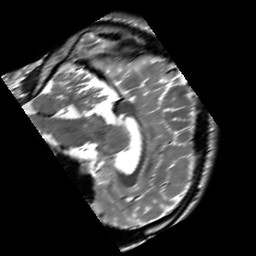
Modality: T2w
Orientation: sagittal
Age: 22
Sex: male
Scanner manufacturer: siemens
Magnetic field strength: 3 T
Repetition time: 7 s
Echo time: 0.09 s